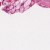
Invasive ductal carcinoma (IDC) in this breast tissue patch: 0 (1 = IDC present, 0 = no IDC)